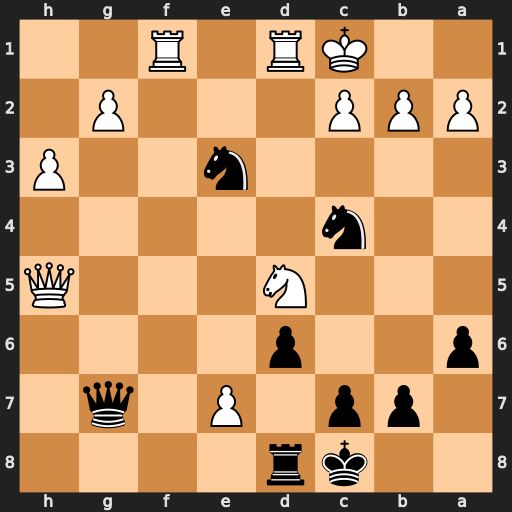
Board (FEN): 2kr4/1pp1P1q1/p2p4/3N3Q/2n5/4n2P/PPP3P1/2KR1R2
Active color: b
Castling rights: -
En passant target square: -
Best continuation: Qxb2#